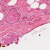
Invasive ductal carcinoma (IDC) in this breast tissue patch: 0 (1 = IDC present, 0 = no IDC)